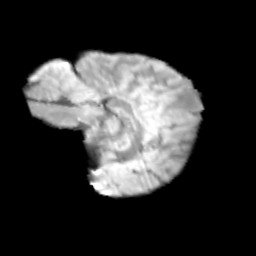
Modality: T2w
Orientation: sagittal
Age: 11
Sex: male
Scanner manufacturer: siemens
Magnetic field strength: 3 T
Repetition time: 3.8 s
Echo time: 0.07 s